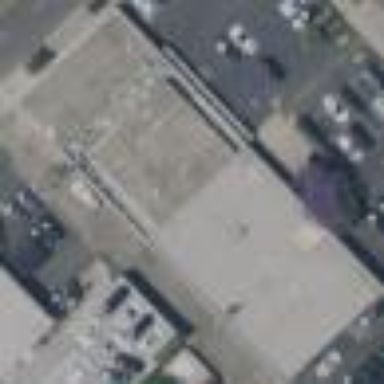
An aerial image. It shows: Commercial building with flat roof used for car-related activities.